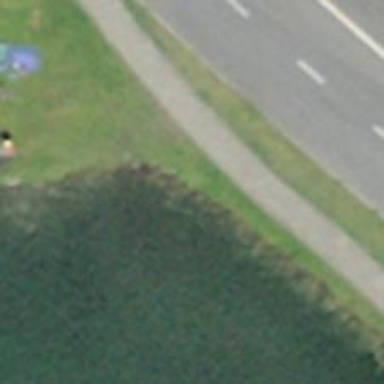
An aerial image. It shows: Brown bench.